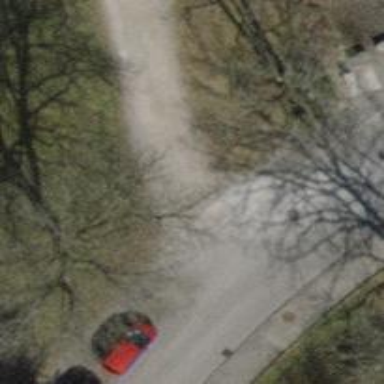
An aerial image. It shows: Sidewalk along the footway.